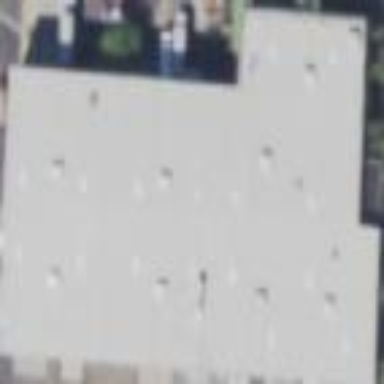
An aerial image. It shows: Industrial building.